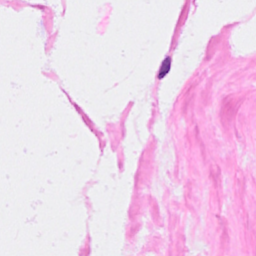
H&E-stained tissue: Breast